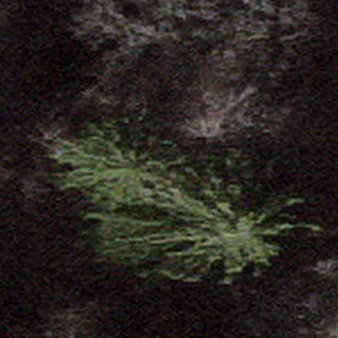
Label: other